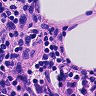
Metastatic tissue present: no